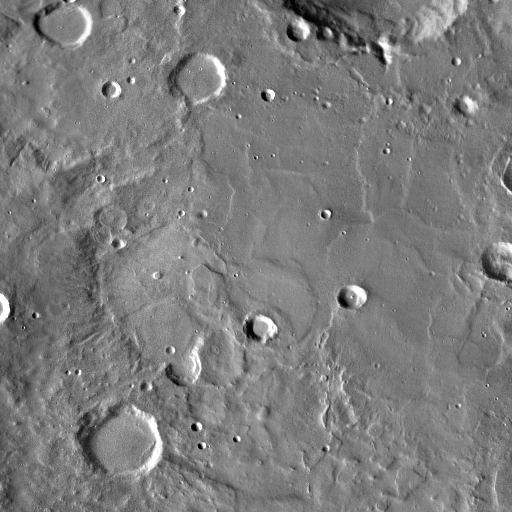
Crater classes present: Background, Other, Buried, Secondary